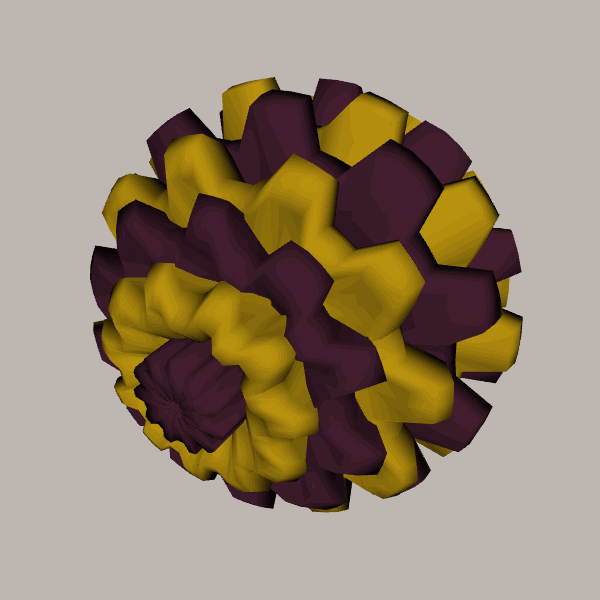
Background: light